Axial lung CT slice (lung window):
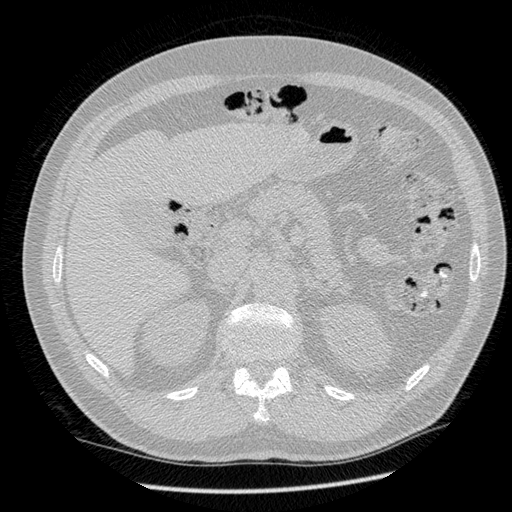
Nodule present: no